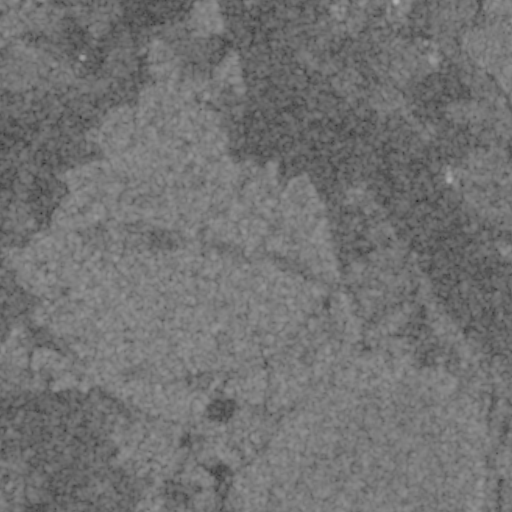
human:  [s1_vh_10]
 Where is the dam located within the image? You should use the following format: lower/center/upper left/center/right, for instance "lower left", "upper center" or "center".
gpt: The dam is located in the lower center of the image.
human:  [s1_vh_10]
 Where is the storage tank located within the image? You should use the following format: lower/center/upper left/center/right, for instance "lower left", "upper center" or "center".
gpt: The storage tank is located in the upper right of the image.
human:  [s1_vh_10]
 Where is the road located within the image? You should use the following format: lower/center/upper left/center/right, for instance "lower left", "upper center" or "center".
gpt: There is no road in the image.

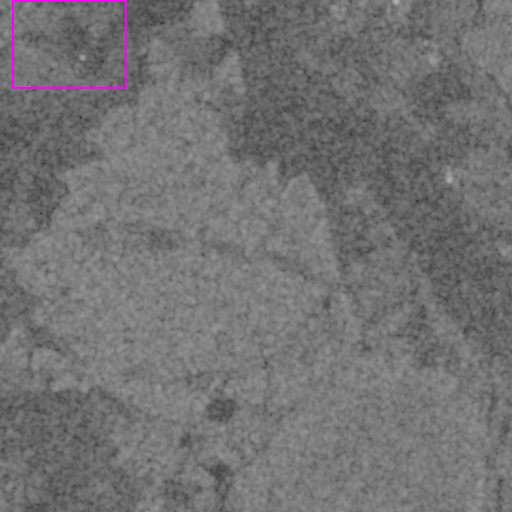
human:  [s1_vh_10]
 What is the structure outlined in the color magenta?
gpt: The structure outlined in magenta is a crop field.
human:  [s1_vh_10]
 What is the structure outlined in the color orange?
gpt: There is no orange outline.